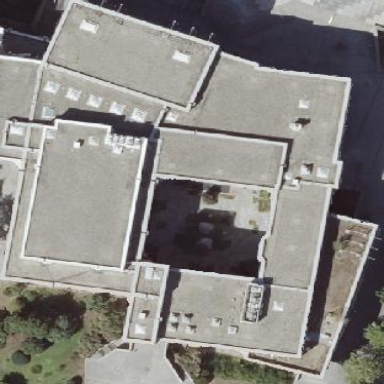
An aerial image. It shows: Museum building with flat roof.